Question: Outlook contacts copy&paste style txt :
<URL>
'''
Full Name: Ryan ryan_liang
ryan_liang, Ryan
ryan_liang@demo.com
Full Name: Shawn shawn
shawn, Shawn
shawn@demo.com
'''
Expected Result :
'''
[
{
FullName:"Ryan ryan_liang",
Mail:"ryan_liang@demo.com"
},
{
FullName:"Shawn shawn",
Mail:"shawn@demo.com"
}
]
'''
What I've tried :
I can get the fullname by below code, but if full name like 'Ryan ryan_liang' then system only get 'Ryan'.
And I have no idea to get mail by regex.
'''
void Main()
{
var txt = @"
Full Name: Ryan ryan_liang
ryan_liang, Ryan
ryan_liang@demo.com
Full Name: Shawn shawn
shawn, Shawn
shawn@demo.com
";
var result = Regex.Matches(txt, @"Full Name: (?<Name>\w+)").Cast<Match>()
.Select(s => new {FullName=s.Groups["Name"].Value});
Console.WriteLine(result);
}
'''
result:

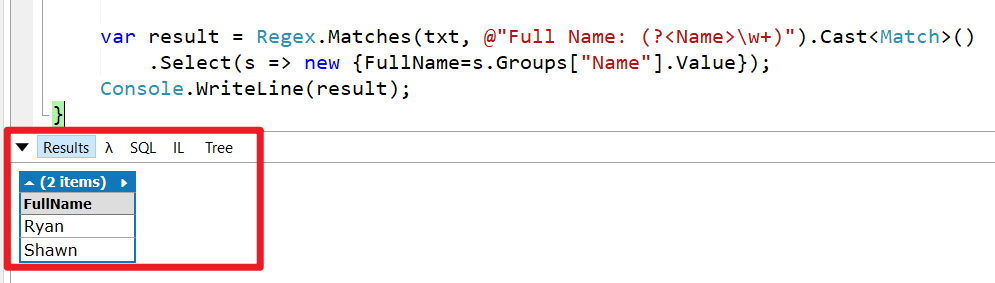
Answer: Here is a simple parser :
'''
using System;
using System.Collections.Generic;
using System.Linq;
using System.Text;
using System.IO;
namespace ConsoleApplication1
{
class Program
{
static void Main(string[] args)
{
var txt = @"
Full Name: Ryan ryan_liang
ryan_liang, Ryan
ryan_liang@demo.com
Full Name: Shawn shawn
shawn, Shawn
shawn@demo.com
";
StringReader reader = new StringReader(txt);
string line = "";
int rowCount = 0;
List<Person> people = new List<Person>();
Person person = null;
while ((line = reader.ReadLine()) != null)
{
line = line.Trim();
if (line.Length > 0)
{
if (line.StartsWith("Full Name"))
{
string[] splitArray = line.Split(new char[] { ':' });
person = new Person() { title = splitArray[1].Trim() };
people.Add(person);
rowCount = 1;
}
else
{
switch (++rowCount)
{
case 2 :
person.name = line;
break;
case 3 :
person.email = line;
break;
}
}
}
}
}
}
public class Person
{
public string title { get; set; }
public string name { get; set; }
public string email { get; set; }
}
}
'''